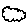
Label: cloud